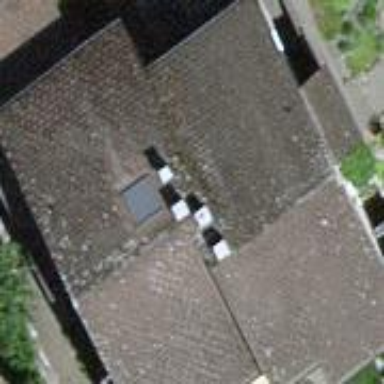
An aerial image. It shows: Terrace building.